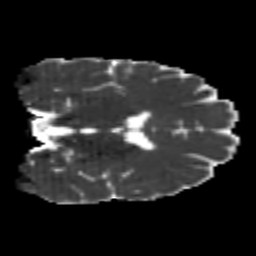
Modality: MD
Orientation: coronal
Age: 23
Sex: male
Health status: healthy
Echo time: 0.074 s